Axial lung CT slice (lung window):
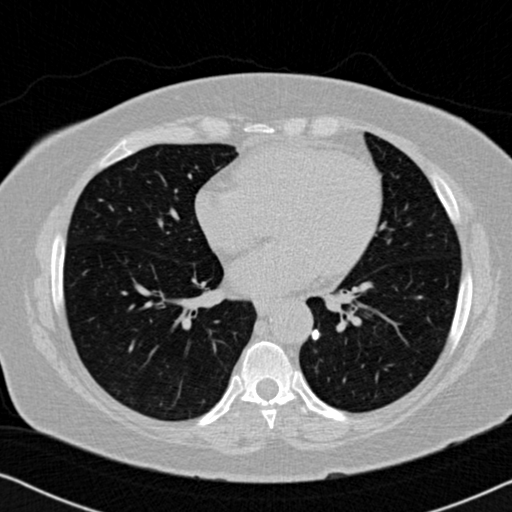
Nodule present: yes
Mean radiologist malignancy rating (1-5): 1